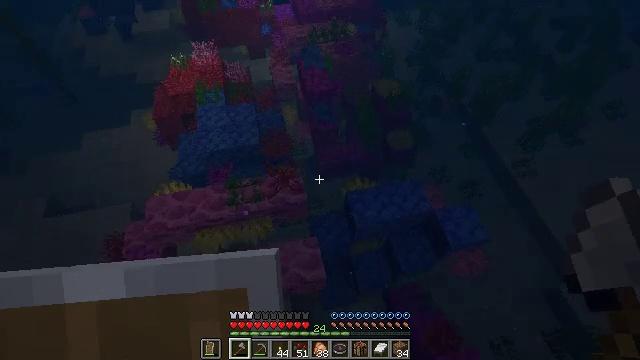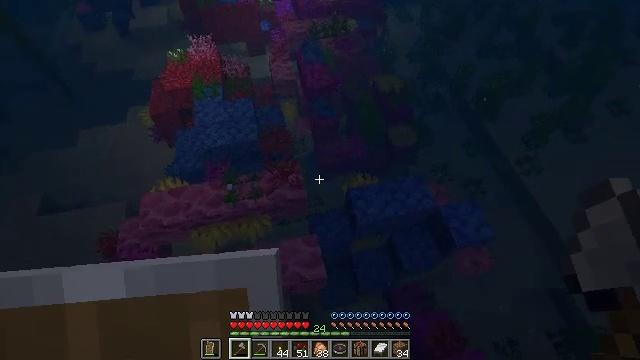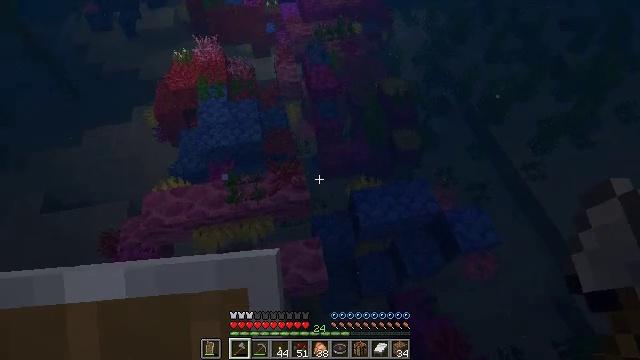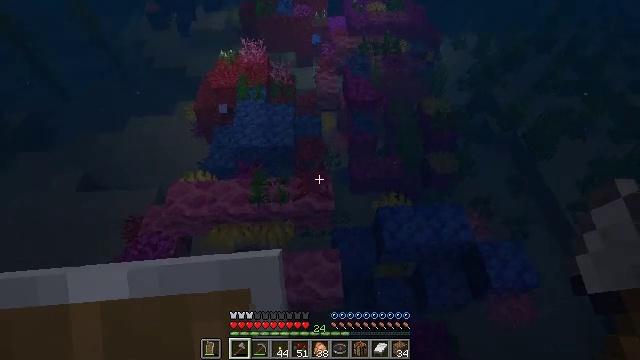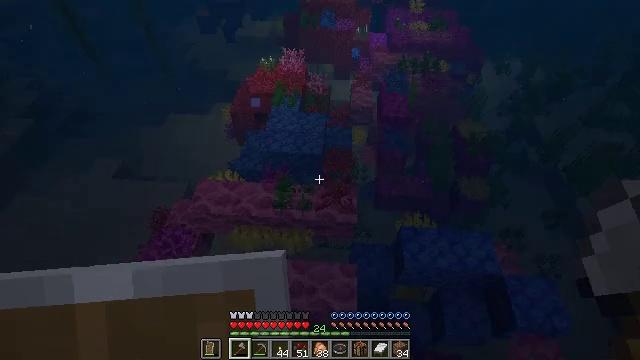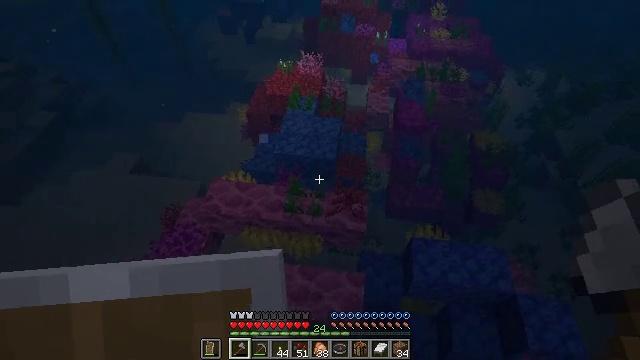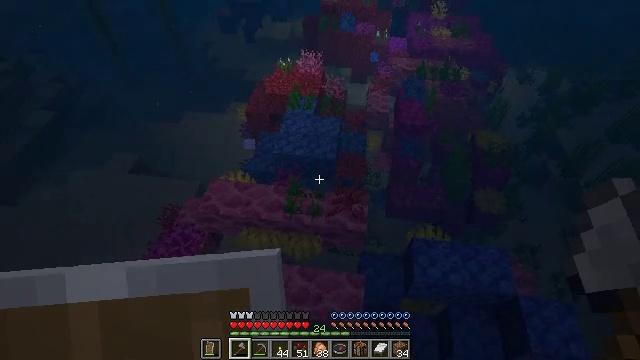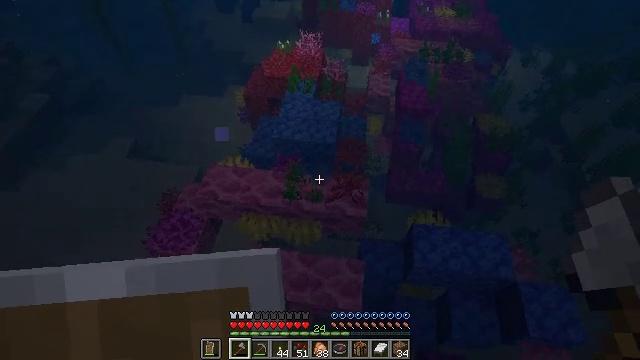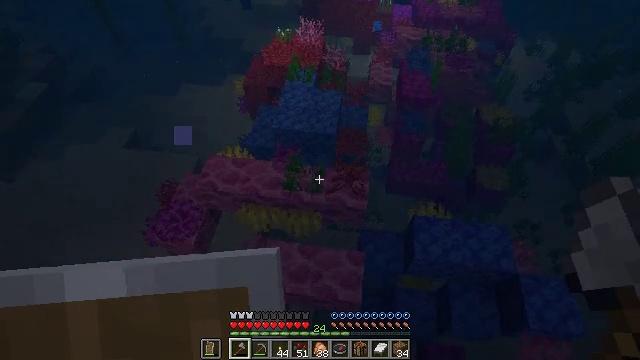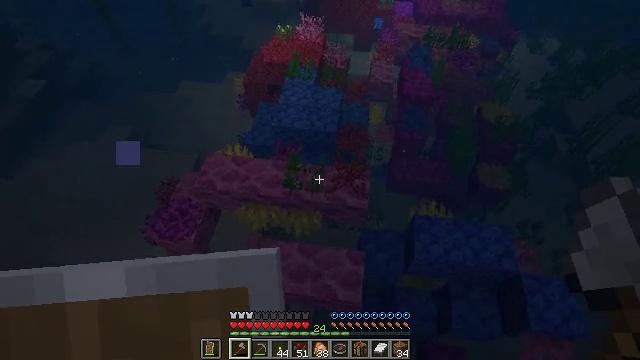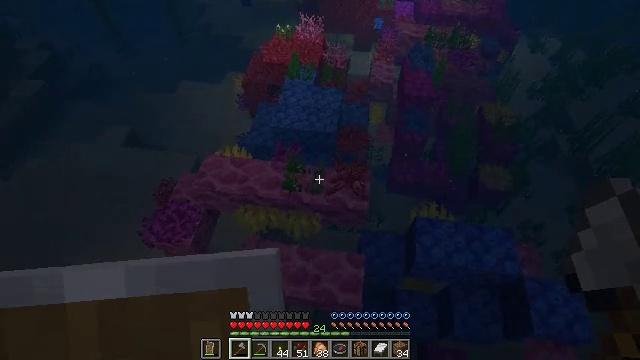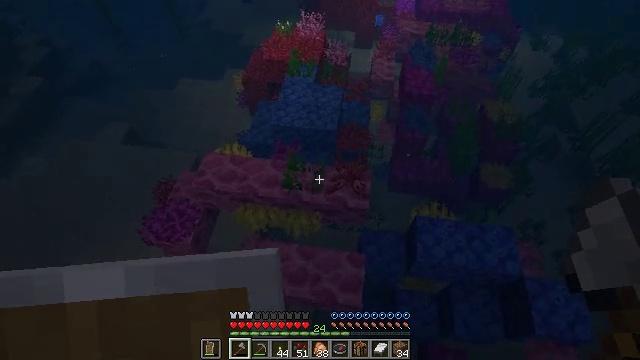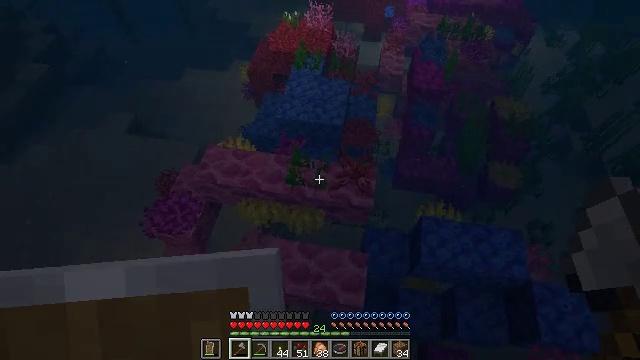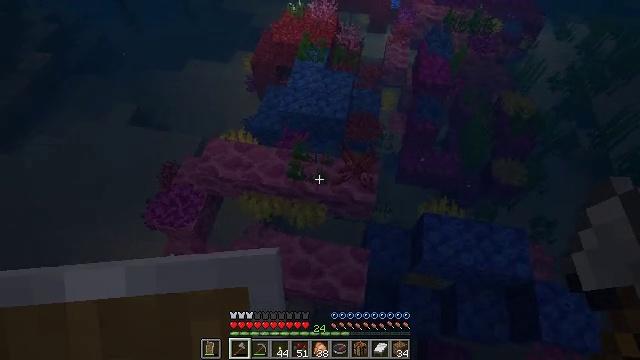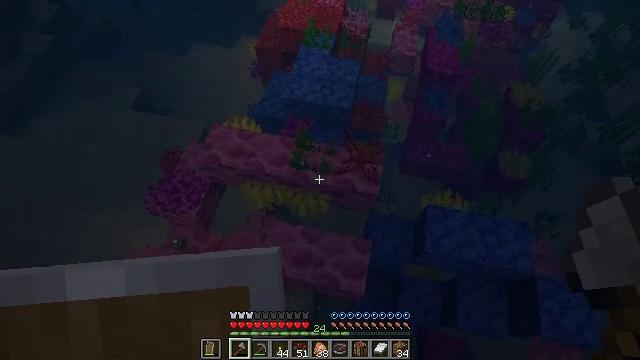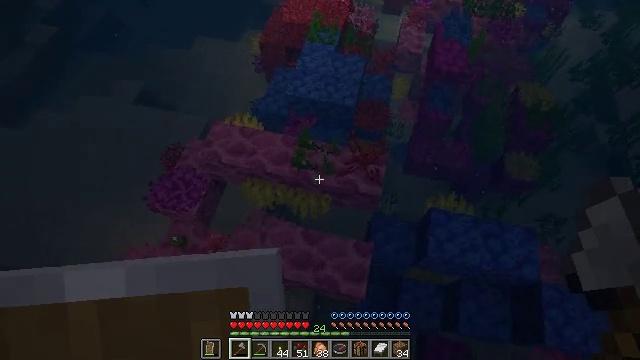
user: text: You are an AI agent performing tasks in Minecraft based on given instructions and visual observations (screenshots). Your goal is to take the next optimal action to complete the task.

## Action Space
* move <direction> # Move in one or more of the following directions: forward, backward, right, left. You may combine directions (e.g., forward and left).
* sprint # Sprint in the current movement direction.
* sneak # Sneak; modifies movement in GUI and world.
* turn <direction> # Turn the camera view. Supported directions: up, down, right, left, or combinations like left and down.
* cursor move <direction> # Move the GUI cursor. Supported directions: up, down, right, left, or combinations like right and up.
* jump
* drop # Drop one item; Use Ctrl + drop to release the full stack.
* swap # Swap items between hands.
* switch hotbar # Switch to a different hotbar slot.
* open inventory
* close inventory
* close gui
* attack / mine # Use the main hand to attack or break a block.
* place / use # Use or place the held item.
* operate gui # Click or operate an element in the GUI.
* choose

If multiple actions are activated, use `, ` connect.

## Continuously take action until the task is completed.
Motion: motion action
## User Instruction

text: Harvest sea pickles while diving.
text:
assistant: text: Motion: move forward, sneak
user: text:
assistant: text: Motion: move forward, sneak, turn left
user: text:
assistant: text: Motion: move forward, turn left and up
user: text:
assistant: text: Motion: move forward, turn left and up
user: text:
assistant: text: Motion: move forward, turn left
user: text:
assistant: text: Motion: move forward
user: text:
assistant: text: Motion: move forward, turn down
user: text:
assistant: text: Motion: move forward, turn down
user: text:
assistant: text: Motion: move forward
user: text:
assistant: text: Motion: move forward
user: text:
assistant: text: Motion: move forward
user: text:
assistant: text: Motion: move forward, turn left and down
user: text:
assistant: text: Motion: move forward, turn down
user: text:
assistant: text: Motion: move forward, turn left and down
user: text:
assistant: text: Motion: move forward, turn left
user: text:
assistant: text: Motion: move forward
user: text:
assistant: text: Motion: move forward and move right, turn right and up
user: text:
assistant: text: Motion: move forward and move right, turn right and up
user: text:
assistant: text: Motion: move forward and move right, turn left and up
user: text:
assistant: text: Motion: move forward and move right, turn left and up
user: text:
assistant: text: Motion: move forward
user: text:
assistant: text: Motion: move forward
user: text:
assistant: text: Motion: move forward
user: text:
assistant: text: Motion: move forward
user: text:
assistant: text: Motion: move forward, turn left and down
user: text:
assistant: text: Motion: move forward, turn left and down
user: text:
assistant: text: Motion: move forward, turn left and down
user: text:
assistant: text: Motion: move forward and move right, turn left and down
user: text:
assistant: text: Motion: move forward and move right, turn left
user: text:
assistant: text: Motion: move forward and move right